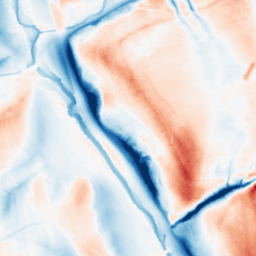
Category: classical
Decomposition family: gaussian_anisotropic
Decomposition parameters: sigma_x: 20
sigma_y: 2
Upsampling method: bspline
Upsampling parameters: scale: 2
Upsampling scale: 2